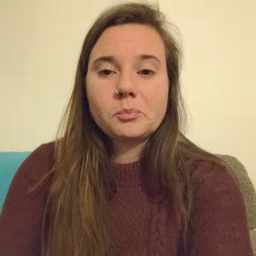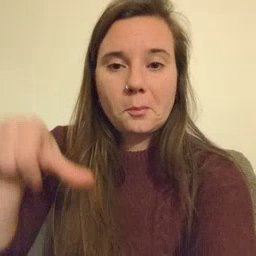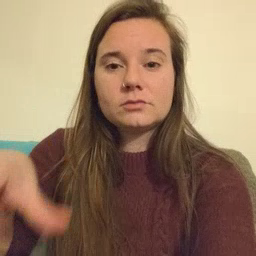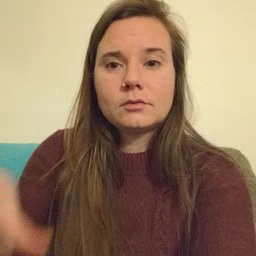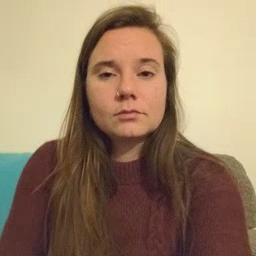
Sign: puzzle